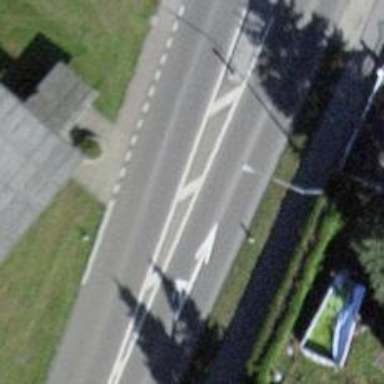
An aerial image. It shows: Public transport stop position.